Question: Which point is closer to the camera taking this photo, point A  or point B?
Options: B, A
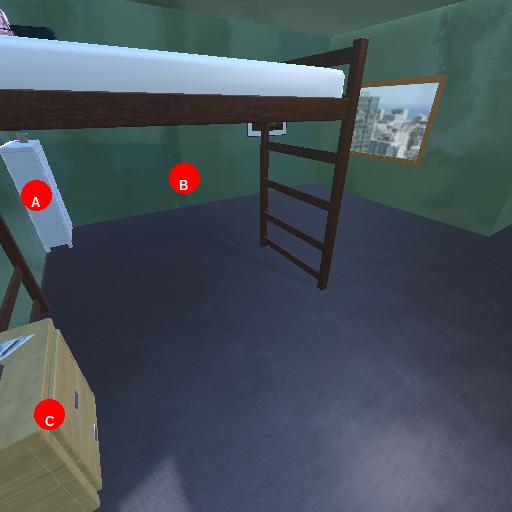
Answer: B